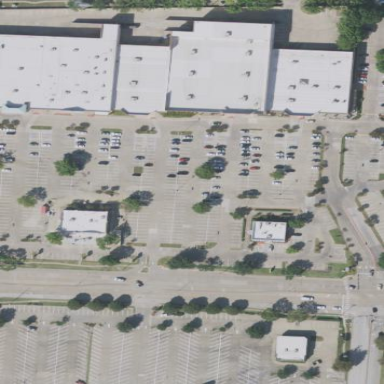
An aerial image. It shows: Retail area.